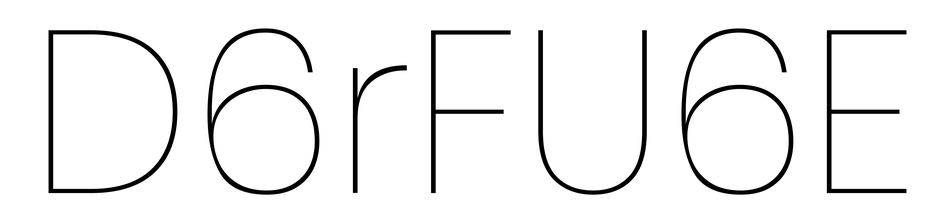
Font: Poppins-Thin